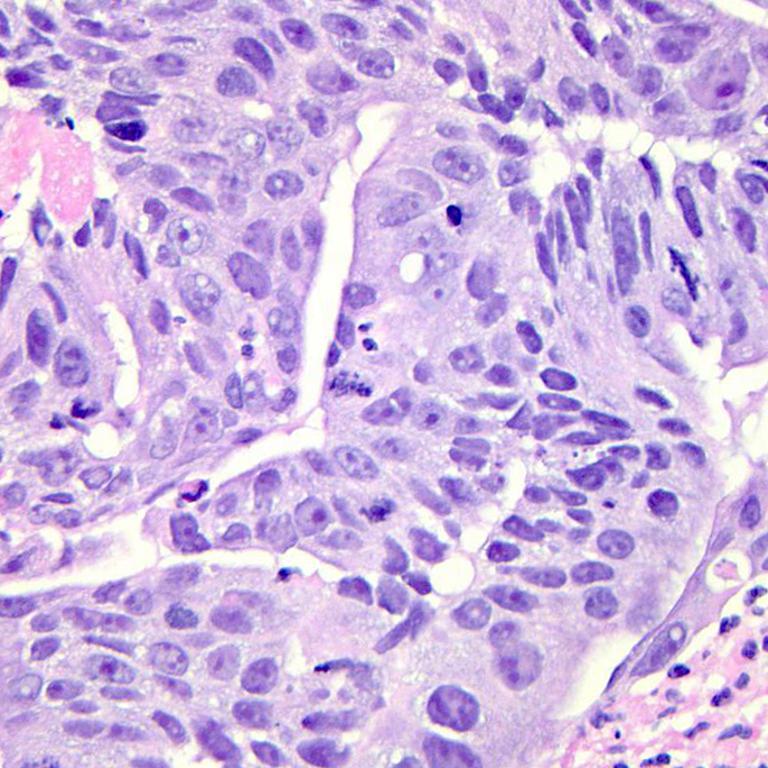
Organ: colon
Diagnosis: adenocarcinomas